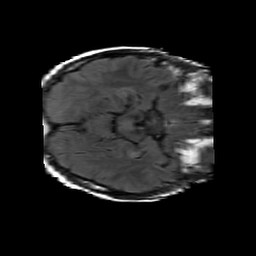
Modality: FLAIR
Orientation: axial
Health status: ill
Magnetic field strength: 3 T